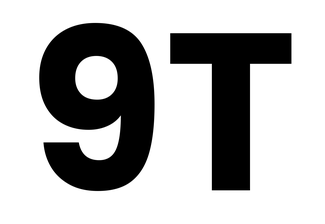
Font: Poppins-Bold